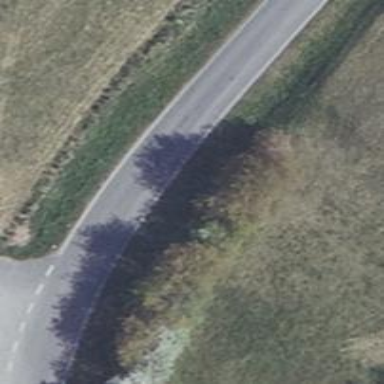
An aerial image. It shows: Secondary road with asphalt surface.